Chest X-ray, AP view. Patient: 21 years old, sex M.
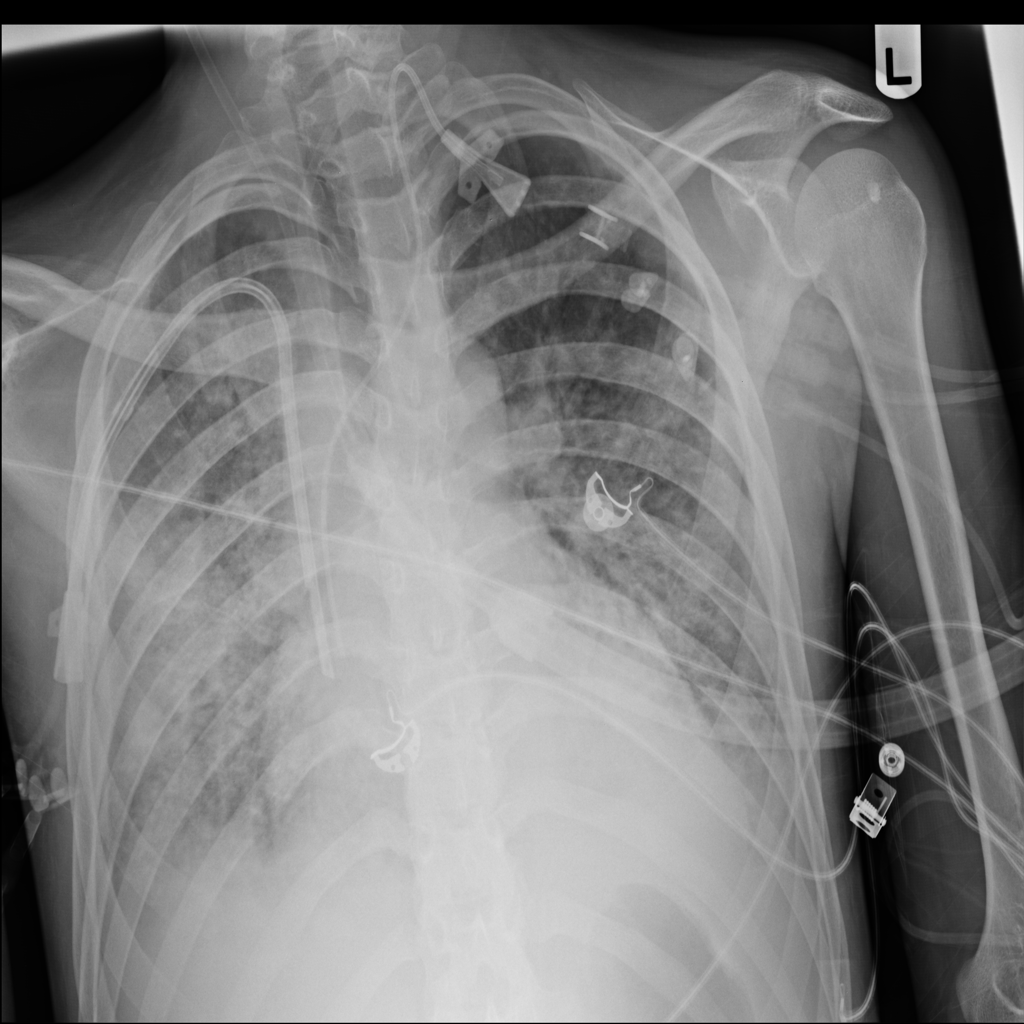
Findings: Consolidation, Infiltration